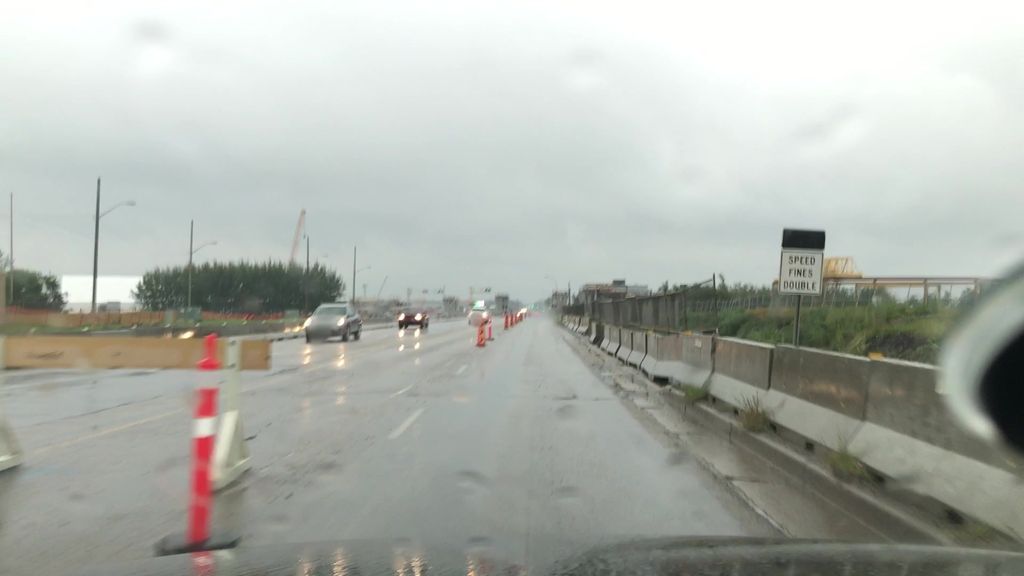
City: edmonton